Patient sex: M
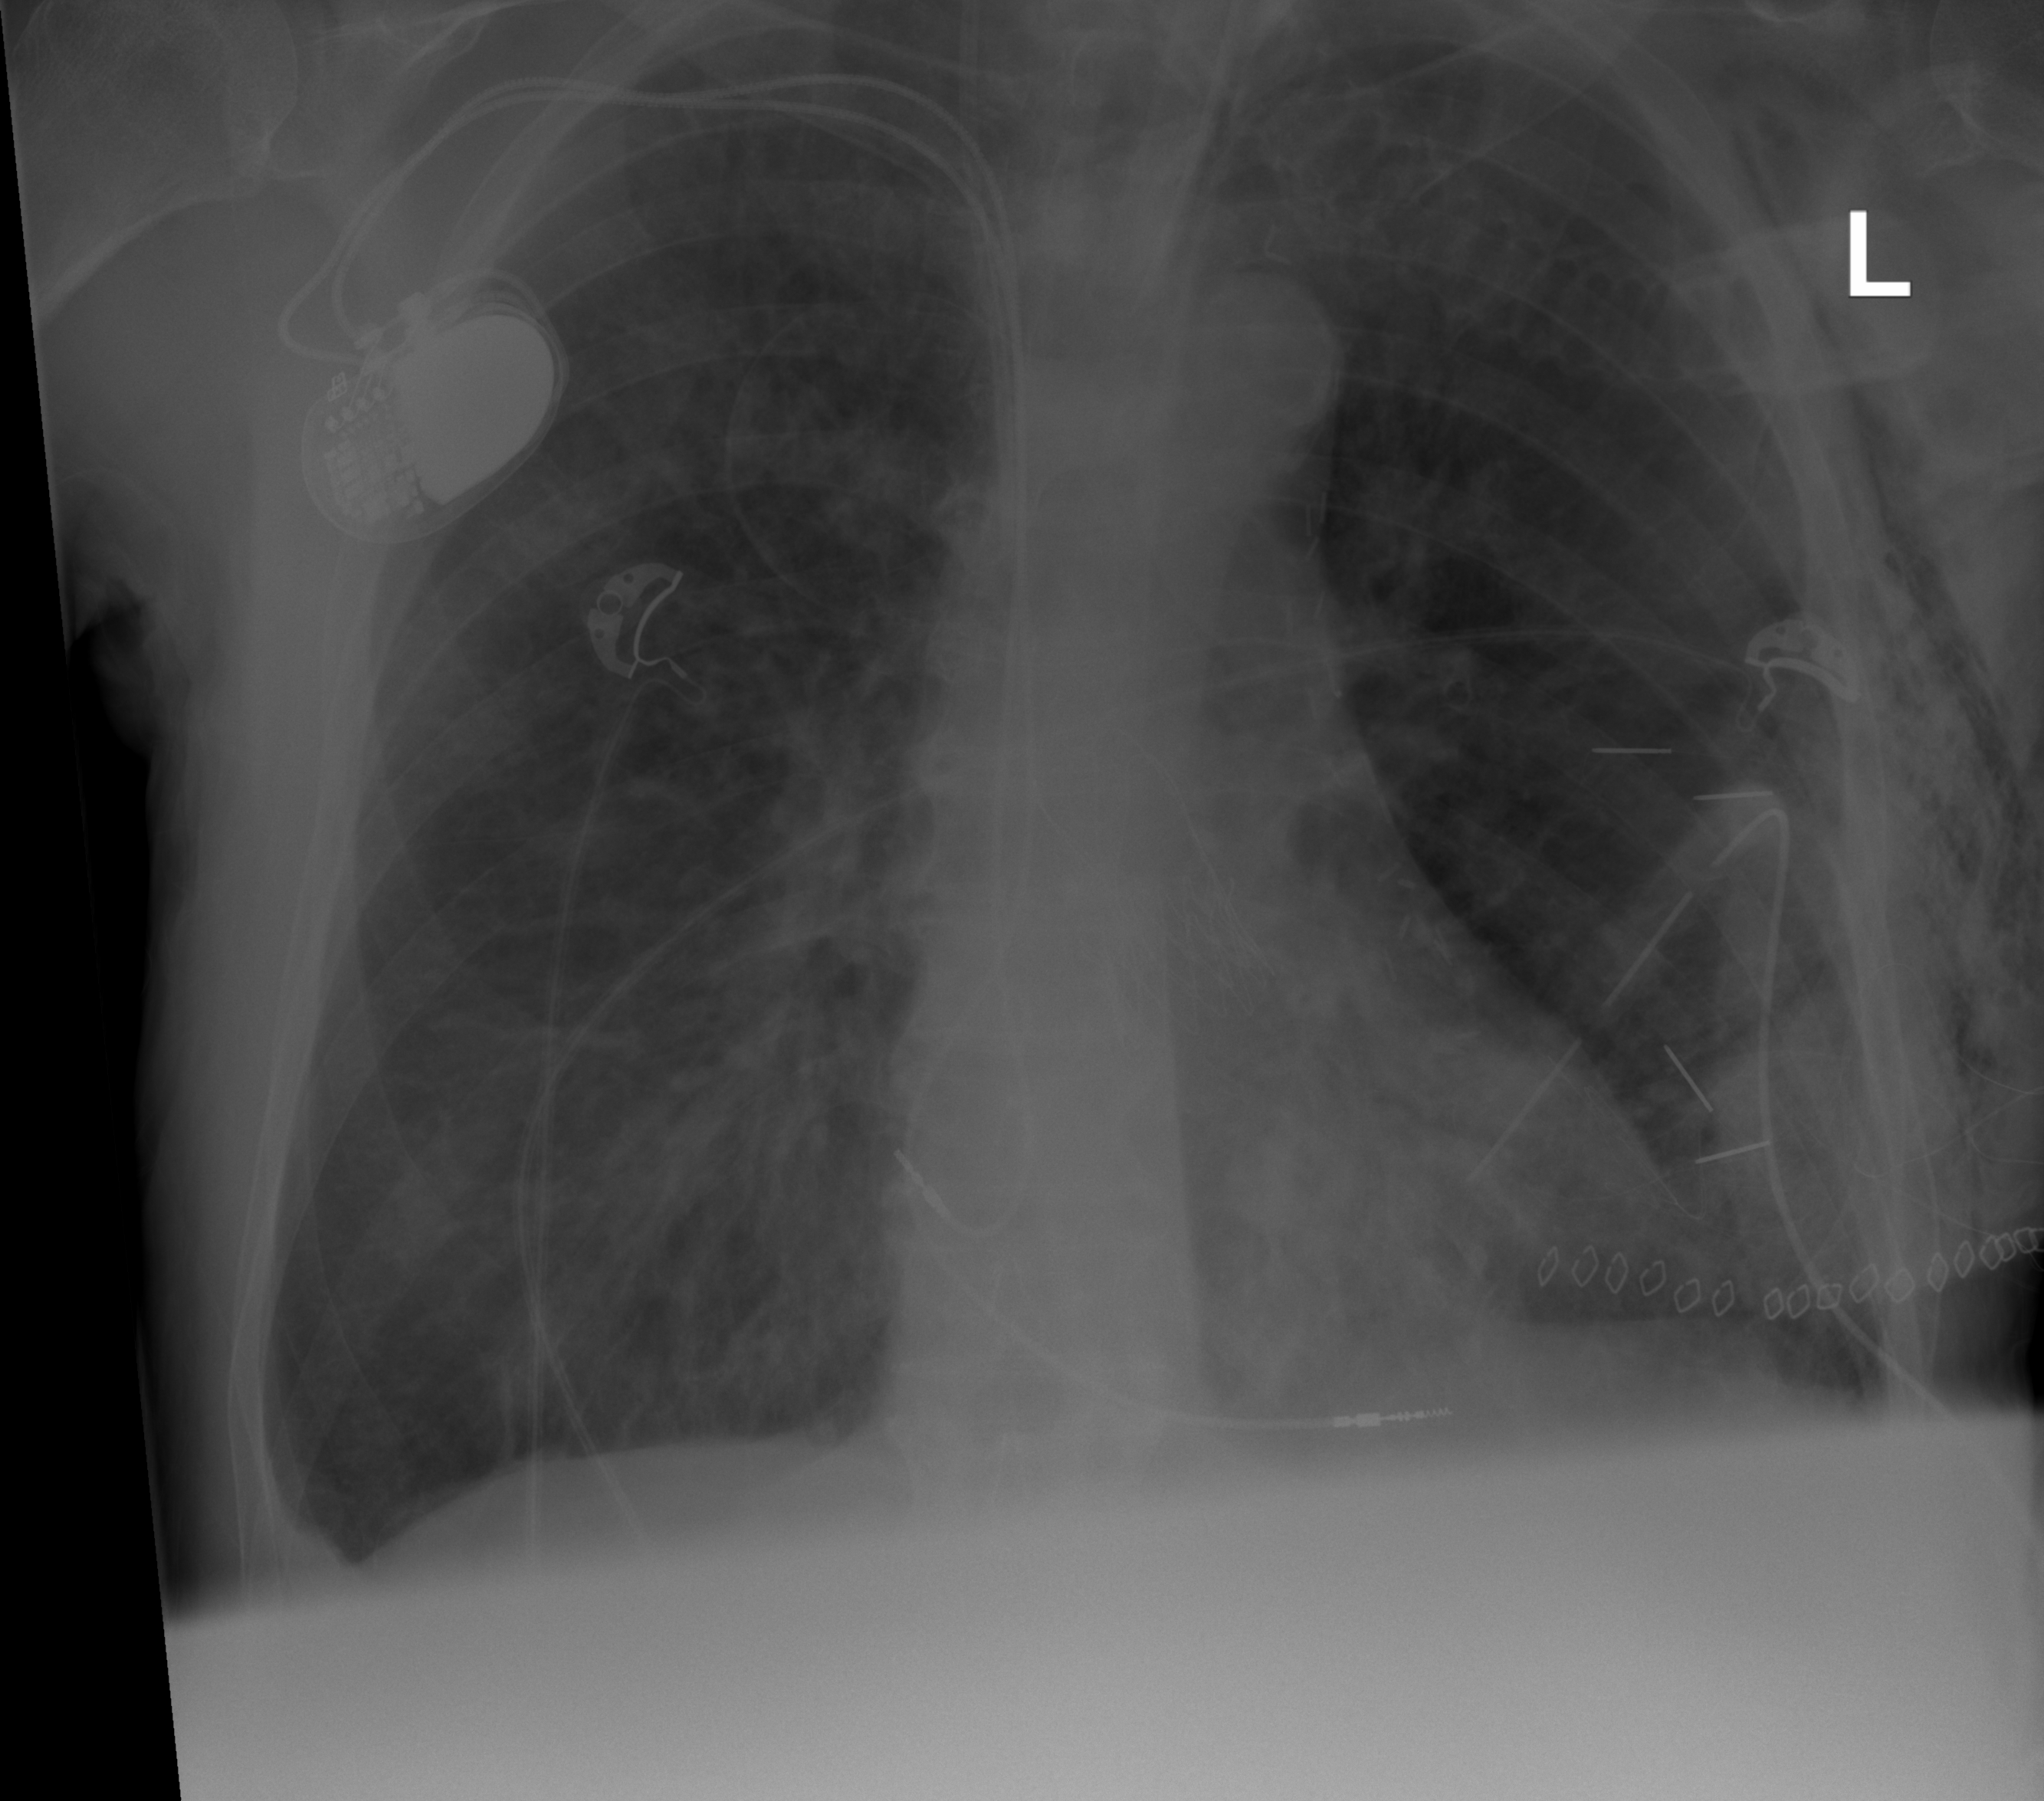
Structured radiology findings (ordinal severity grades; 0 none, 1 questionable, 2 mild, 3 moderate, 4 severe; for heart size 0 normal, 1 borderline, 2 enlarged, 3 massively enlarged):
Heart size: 0
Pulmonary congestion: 0
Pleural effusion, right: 0
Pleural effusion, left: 0
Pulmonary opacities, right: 2
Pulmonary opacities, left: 2
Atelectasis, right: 0
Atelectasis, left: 0